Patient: sex M, age 61
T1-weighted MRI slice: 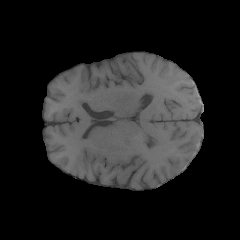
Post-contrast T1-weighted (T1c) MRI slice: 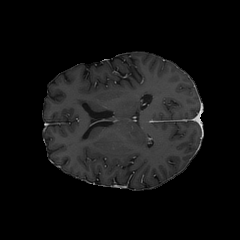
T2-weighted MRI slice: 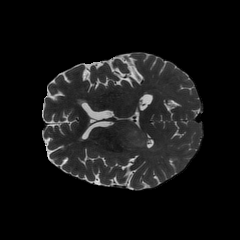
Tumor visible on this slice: yes
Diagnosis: Glioblastoma, IDH-wildtype
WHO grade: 4